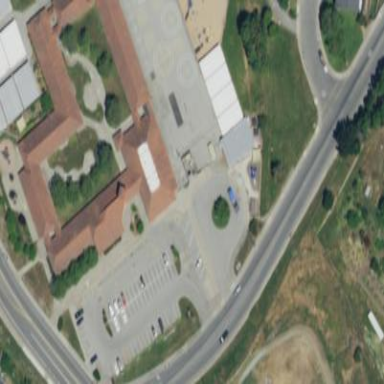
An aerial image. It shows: Parking area.